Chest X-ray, PA view. Patient: 25 years old, sex F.
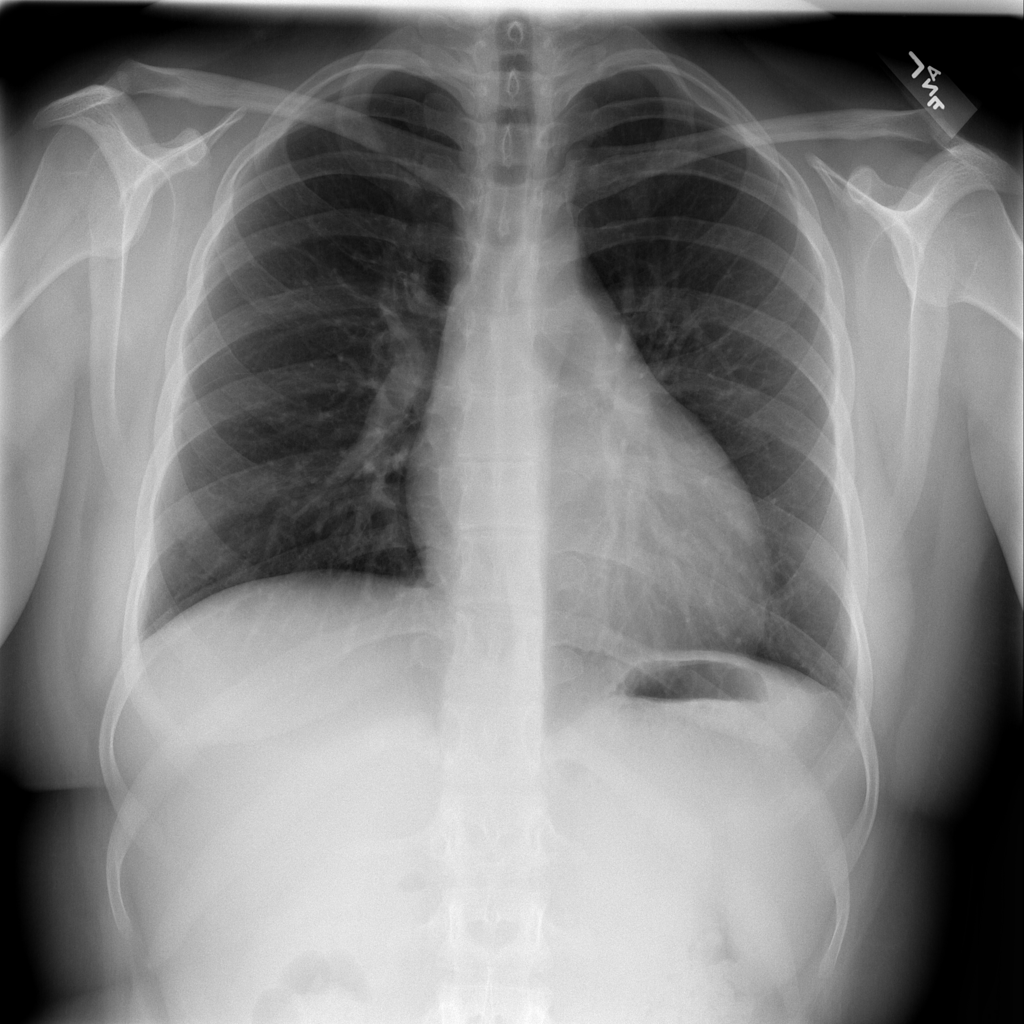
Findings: No Finding